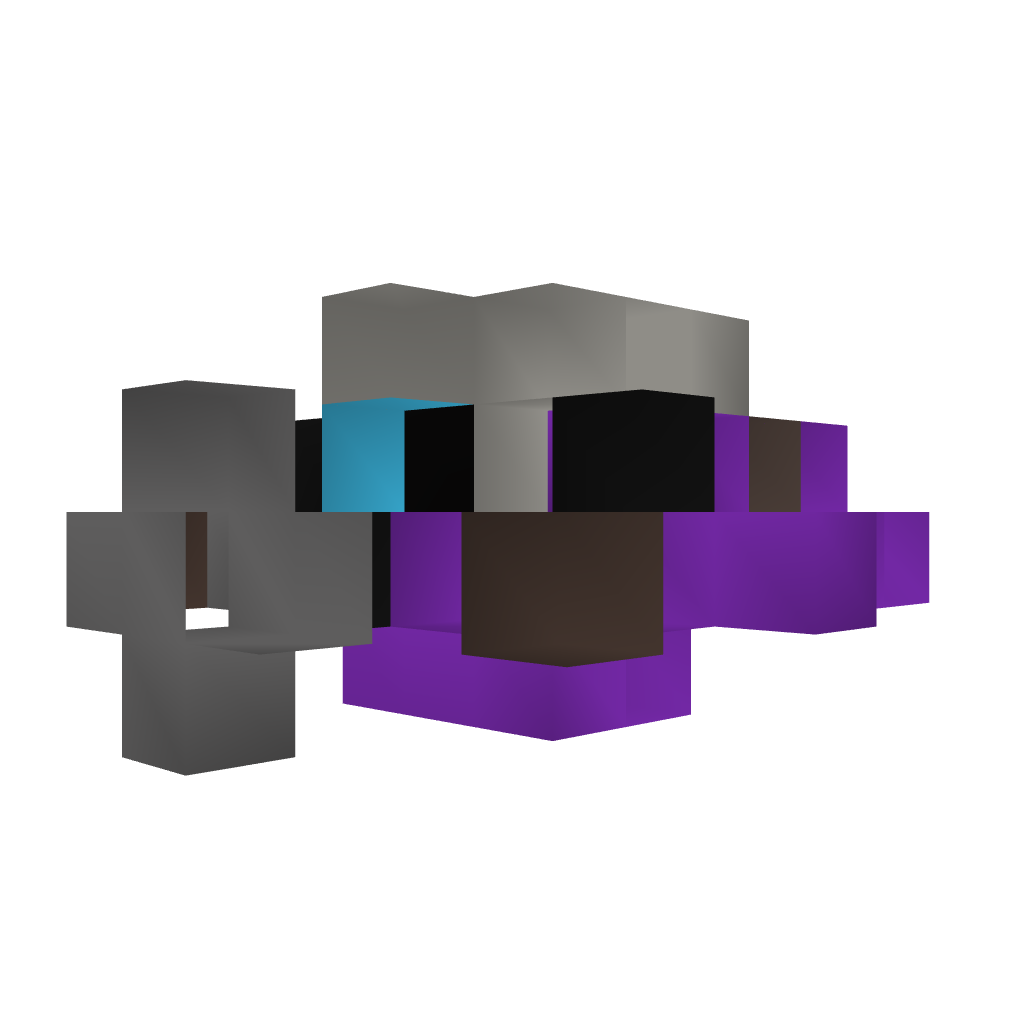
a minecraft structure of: Fighter Kn 184 F